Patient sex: M
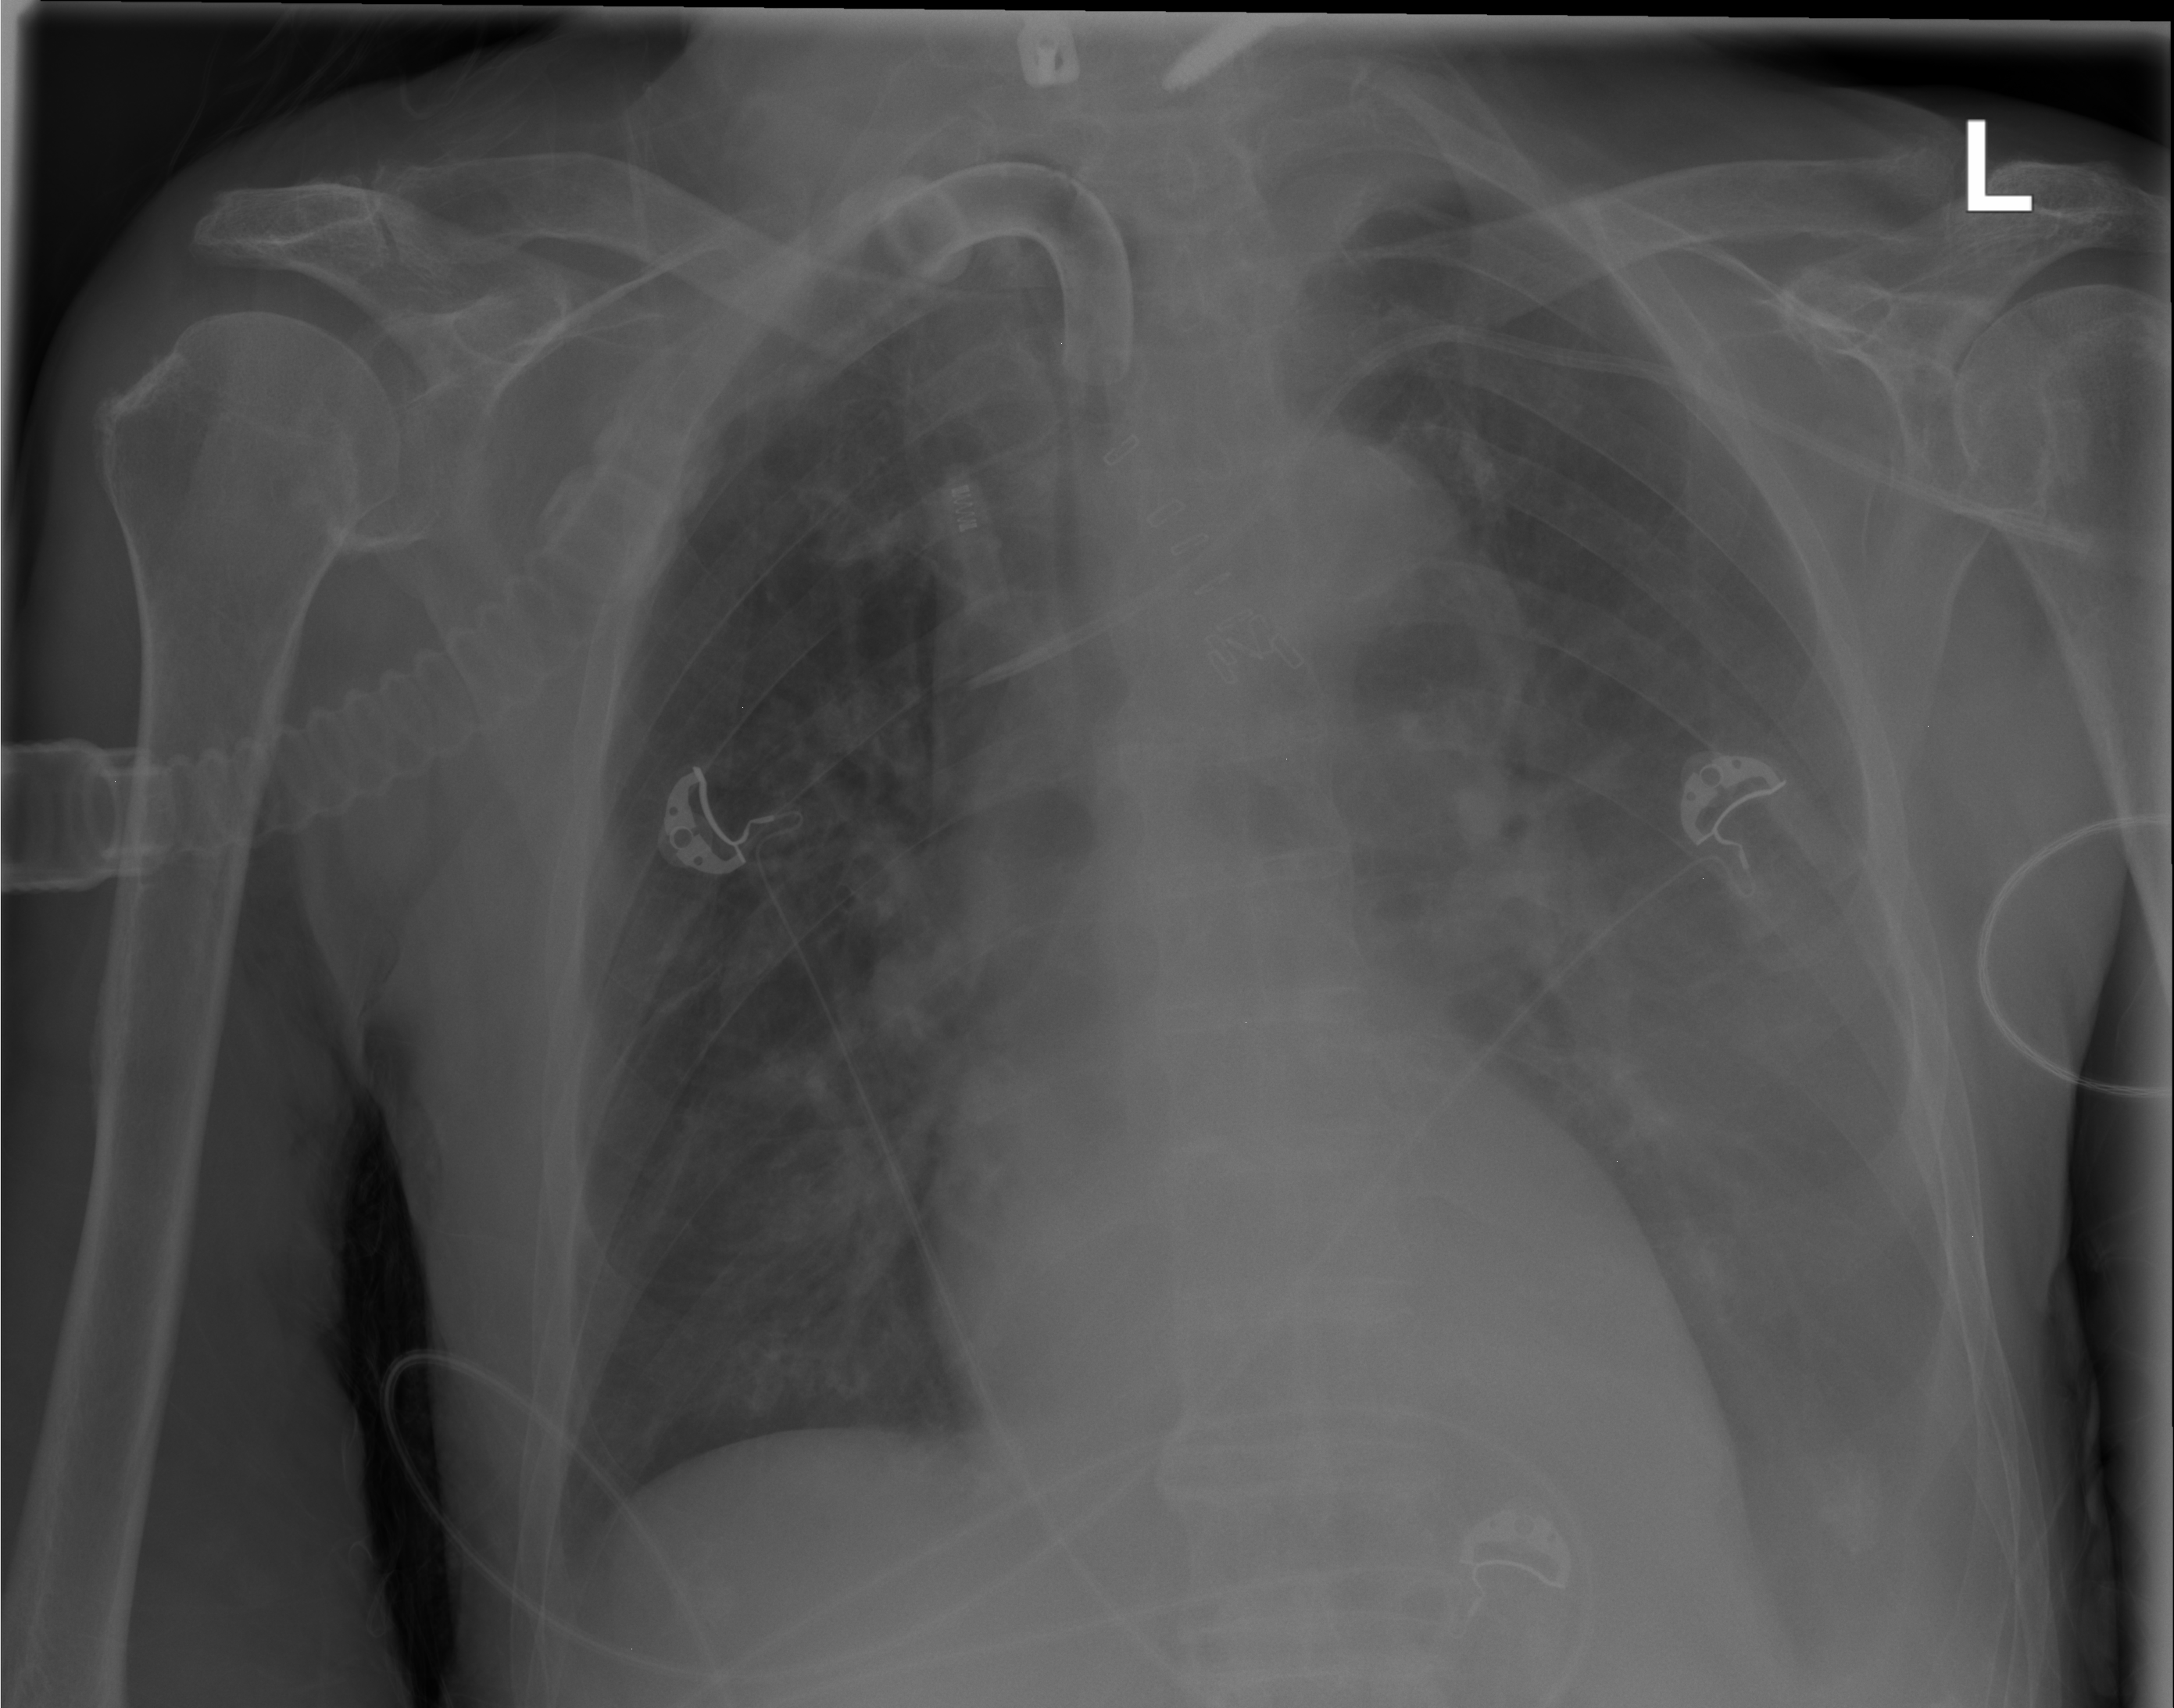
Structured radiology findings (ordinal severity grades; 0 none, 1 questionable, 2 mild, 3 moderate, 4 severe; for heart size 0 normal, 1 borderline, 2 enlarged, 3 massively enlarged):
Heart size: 0
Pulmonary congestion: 0
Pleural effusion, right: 0
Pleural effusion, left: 3
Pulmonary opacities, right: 2
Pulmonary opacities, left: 2
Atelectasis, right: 0
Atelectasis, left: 2